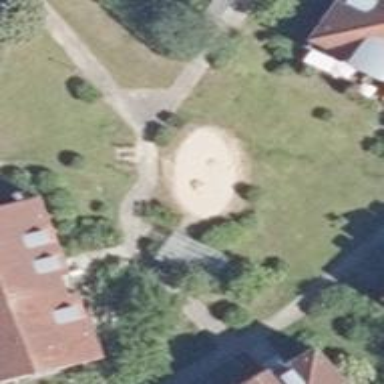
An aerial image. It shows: Playground area for leisure activities on the land.